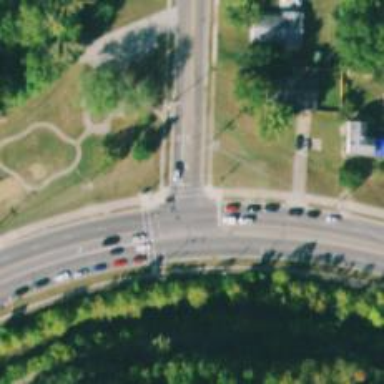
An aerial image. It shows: Crossing on the cycleway.